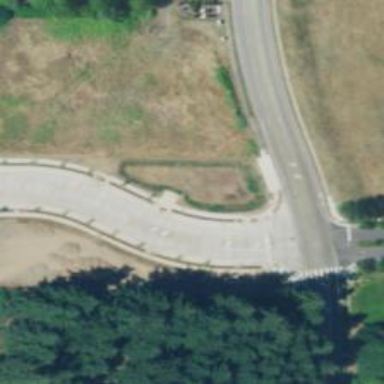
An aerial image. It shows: Tertiary road with separate cycleway.